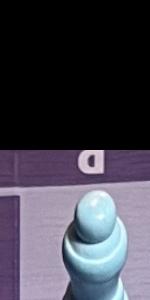
Label: Empty